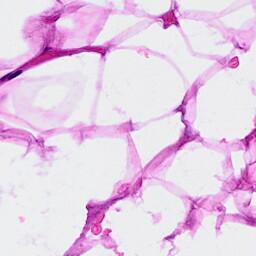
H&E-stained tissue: Breast